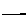
Label: line